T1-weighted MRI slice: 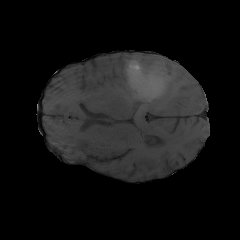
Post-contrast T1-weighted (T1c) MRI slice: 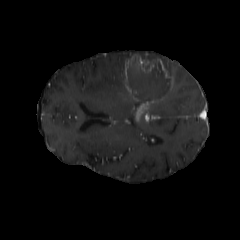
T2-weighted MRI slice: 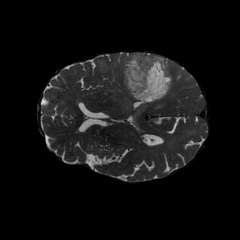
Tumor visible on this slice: yes